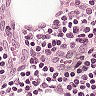
Metastatic tissue present: no